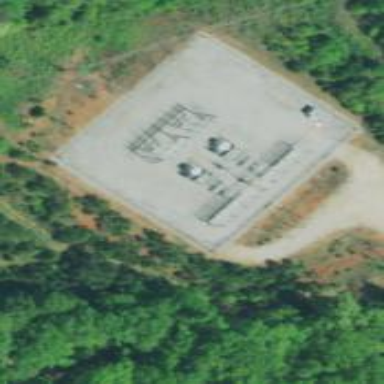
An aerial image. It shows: There is distribution substation enclosed by fence.